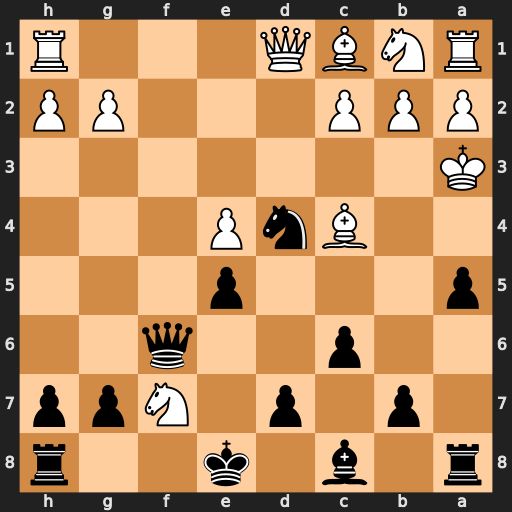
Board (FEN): r1b1k2r/1p1p1Npp/2p2q2/p3p3/2BnP3/K7/PPP3PP/RNBQ3R
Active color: b
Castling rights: kq
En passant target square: -
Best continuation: Qe7+ Nd6+ Qxd6+ b4 Qxb4#